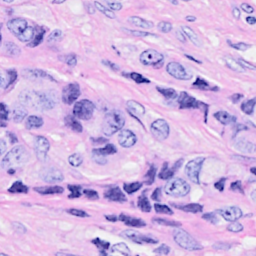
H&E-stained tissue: Breast